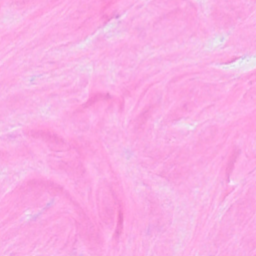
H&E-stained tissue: Breast